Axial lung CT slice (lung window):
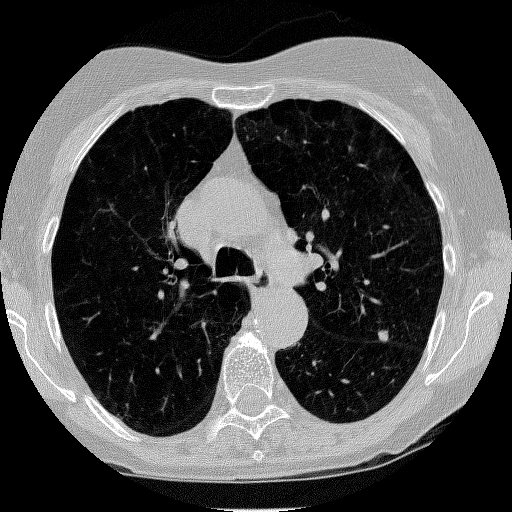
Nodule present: yes
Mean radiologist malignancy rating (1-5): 3